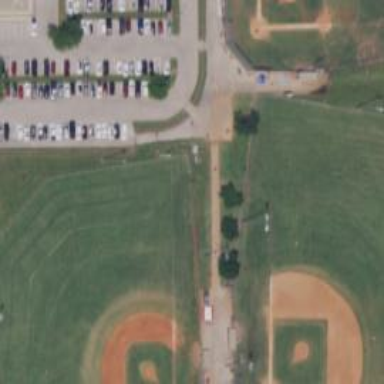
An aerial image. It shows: Baseball pitch for leisure land.